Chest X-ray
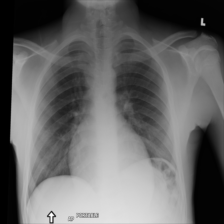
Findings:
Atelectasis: negative
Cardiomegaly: positive
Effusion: negative
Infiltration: negative
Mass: negative
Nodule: negative
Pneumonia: negative
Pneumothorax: negative
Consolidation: negative
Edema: negative
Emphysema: negative
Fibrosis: negative
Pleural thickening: negative
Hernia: negative